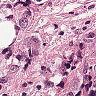
Metastatic tissue present: yes